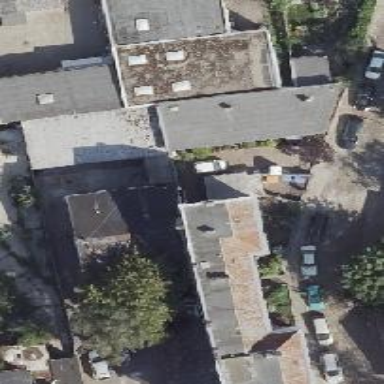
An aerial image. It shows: Apartment building with double saltbox roof shape.